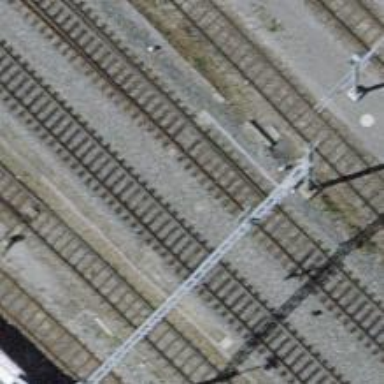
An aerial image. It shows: Railway switch.